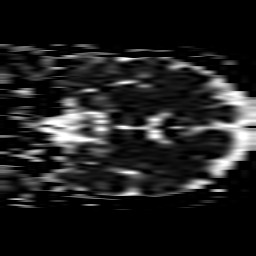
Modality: ADC
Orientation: coronal
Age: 67
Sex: female
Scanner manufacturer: philips
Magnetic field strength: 1.5 T
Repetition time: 4.553 s
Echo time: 0.07843 s